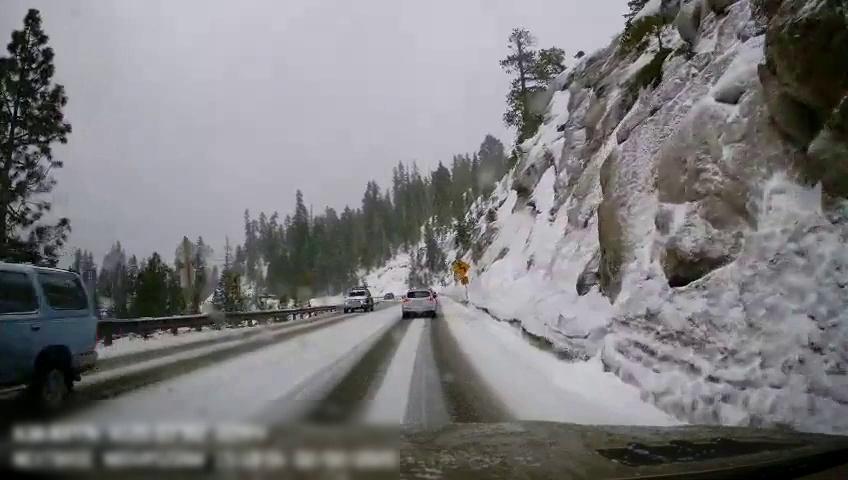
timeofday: Day
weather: Snowy
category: Drivable Space
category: Vehicles | SUV
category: Vehicles | SUV
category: Vehicles | Car
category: Vehicles | Car
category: Traffic | Signs